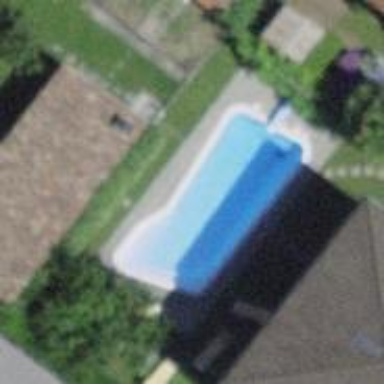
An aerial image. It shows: Swimming pool located in leisure land.